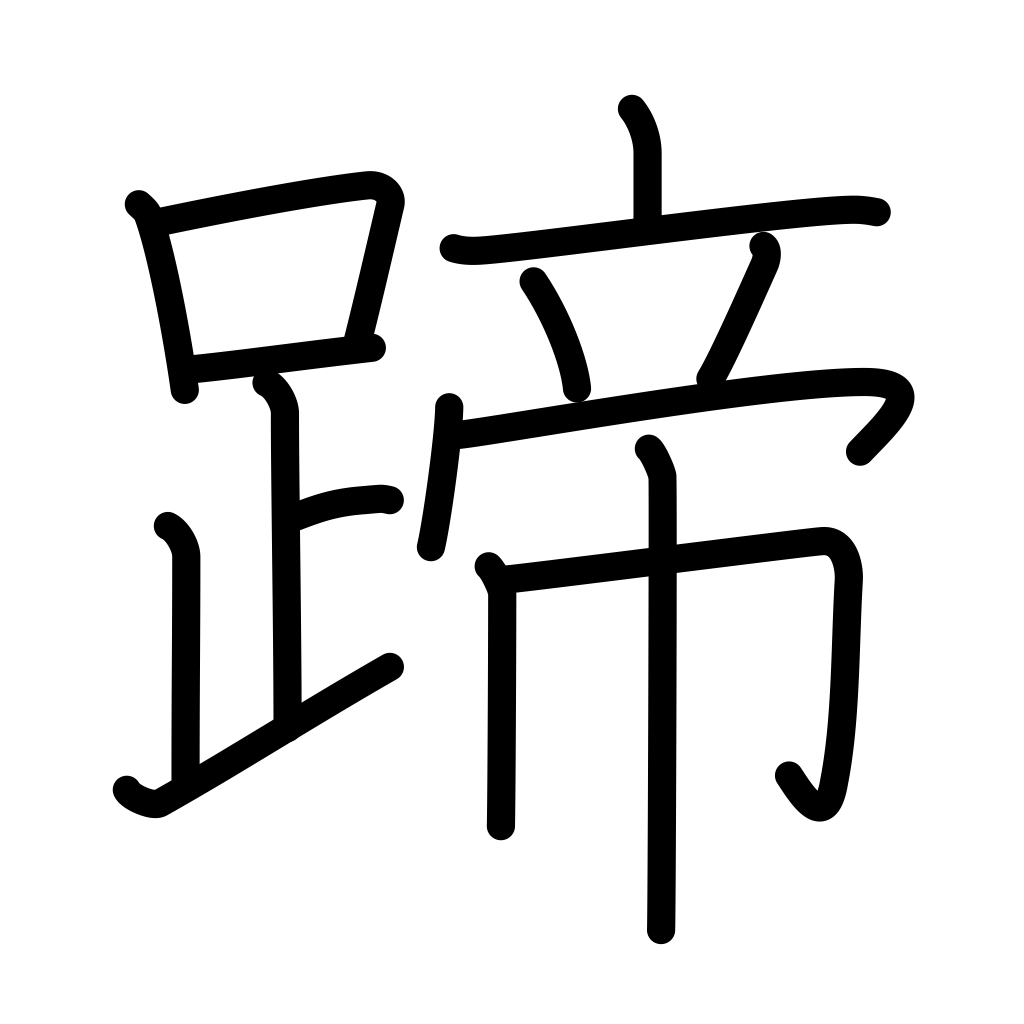
Meaning: hoof